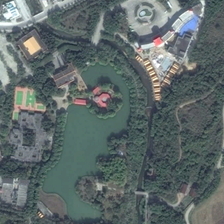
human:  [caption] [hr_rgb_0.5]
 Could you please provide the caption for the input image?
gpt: many green trees and several buildings are in a resort with a pond .

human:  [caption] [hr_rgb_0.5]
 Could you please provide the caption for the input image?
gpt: many green trees and several buildings are in a resort with a pond .

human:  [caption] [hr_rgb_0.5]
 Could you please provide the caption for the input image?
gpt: many green trees and several buildings are in a resort with a pond .

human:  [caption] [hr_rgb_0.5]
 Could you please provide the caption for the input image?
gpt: many green trees and several buildings are in a resort with a pond .

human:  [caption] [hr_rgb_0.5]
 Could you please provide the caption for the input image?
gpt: many green trees and several buildings are in a resort with a pond .